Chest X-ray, PA view. Patient: 76 years old, sex F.
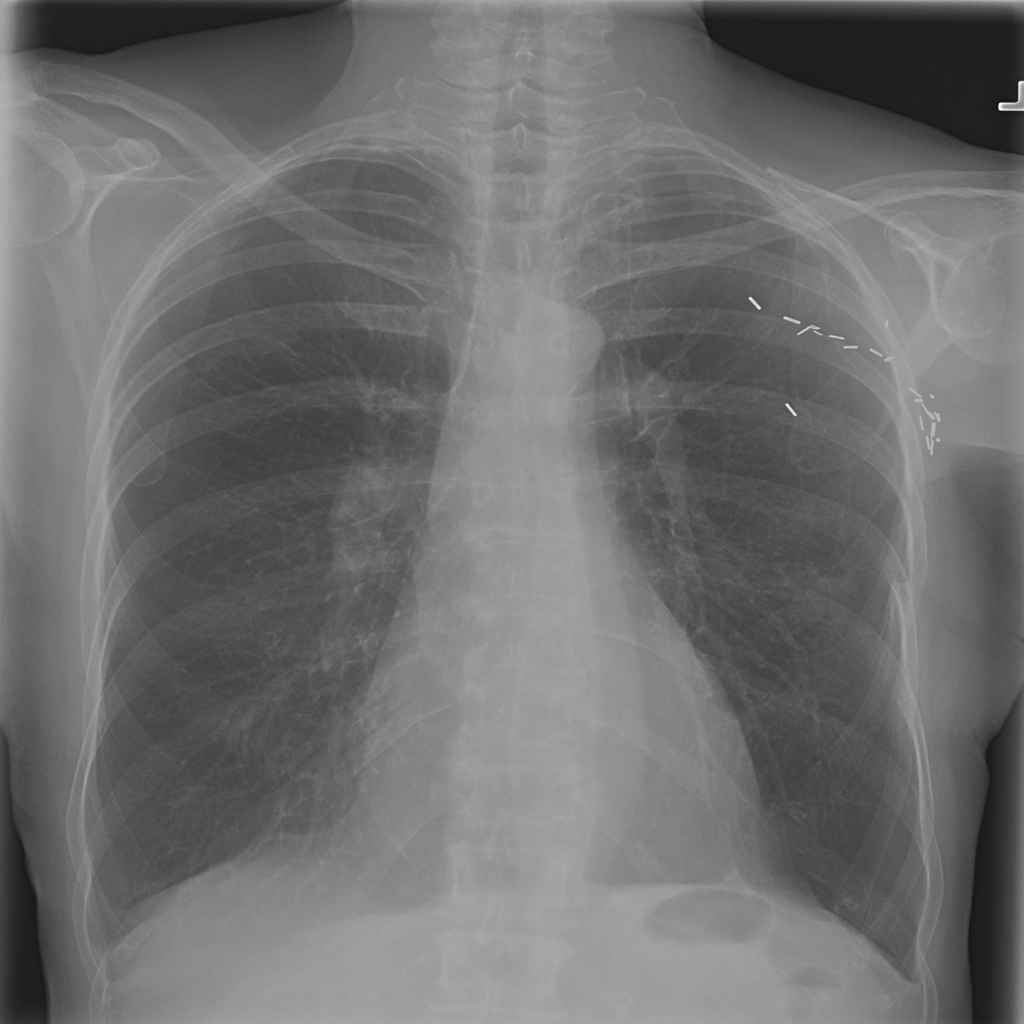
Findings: Nodule